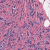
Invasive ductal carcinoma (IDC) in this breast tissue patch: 1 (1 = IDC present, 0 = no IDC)